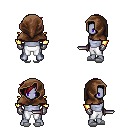
a pixel art fantasy rpg character, male body template, dark elf, purple skin, gold arm armor, white pants, brunette pixie cut hairstyle, cloth hood, metal gloves, white slippers, dagger, four views (front, back, left, right), 2x2 character sprite sheet, small pixel art, hard edges, no anti-aliasing